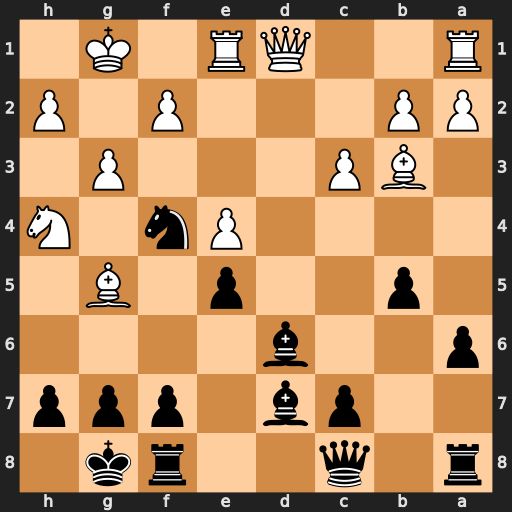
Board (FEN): r1q2rk1/2pb1ppp/p2b4/1p2p1B1/4Pn1N/1BP3P1/PP3P1P/R2QR1K1
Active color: b
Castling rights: -
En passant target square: -
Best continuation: Nh3+ Kg2 Nxg5